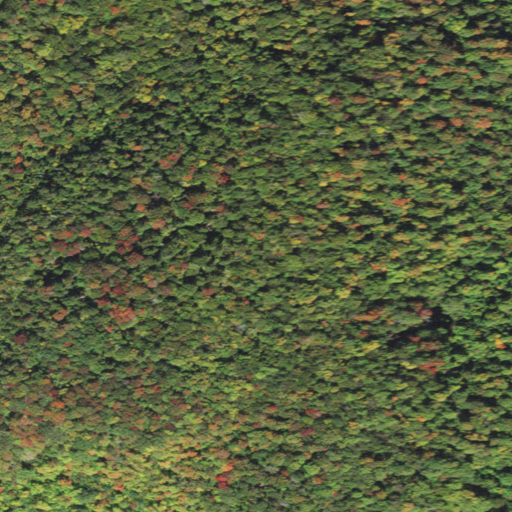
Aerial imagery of mountain in New Hampshire named Towns Mountain containing deciduous forest, mixed forest, and evergreen forest